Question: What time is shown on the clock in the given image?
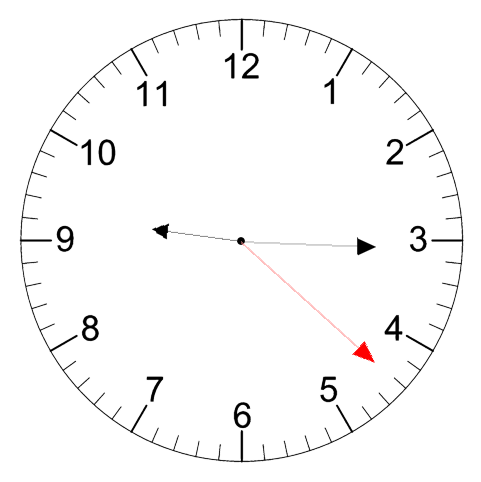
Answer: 09:15:22